Field crop: maize
Growth stage: 1
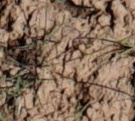
Species: lolium